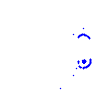
Particle: pion